【题型】解答题　【知识点】解析几何　【难度】medium
在平面直角坐标系中，双曲线 $\Gamma: \frac{x^2}{3} - y^2 = 1$。

(1) 求 $\Gamma$ 的两条渐近线的夹角；

(2) 给定点 $T(a, 0)$，其中正数 $a \neq 2$，求 $\Gamma$ 上的动点 $M$ 到点 $T$ 的距离的最小值；

(3) 对平面内不在 $\Gamma$ 上的任意一点 $P$，记 $\Omega_P$ 为过点 $P$ 且与 $\Gamma$ 有两个交点的直线的全体。对任意直线 $l \in \Omega_P$，记 $M$、$N$ 为 $l$ 与 $\Gamma$ 的两个交点，定义 $f_P(l) = |PM| \times |PN|$。若存在一条直线 $l_0 \in \Omega_P$ 满足：$l_0$ 与 $\Gamma$ 的两个交点位于 $y$ 轴异侧，且对任意不同于 $l_0$ 的直线 $l \in \Omega_P$，均有 $f_P(l) > f_P(l_0)$，则称 $P$ 为“好点”。求所有“好点”所构成的区域的面积。
【解答】
【详解】（1）渐近线 $y = \pm \frac{\sqrt{3}}{3}x$，夹角为 $\frac{\pi}{6} \times 2 = \frac{\pi}{3}$。

（2）设 $M(x_0, y_0)$，$x_0 \ge \sqrt{3}$ 或 $x_0 \le -\sqrt{3}$，

则 $|MT|^2 = (x_0 - a)^2 + y_0^2 = x_0^2 - 2ax_0 + a^2 + \frac{x_0^2}{3} - 1 = \frac{4}{3}x_0^2 - 2ax_0 + a^2 - 1$

$= \frac{4}{3} \left( x_0 - \frac{3}{4}a \right)^2 + \frac{1}{4}a^2 - 1$，

当 $\frac{3}{4}a < \sqrt{3}$ 即 $0 < a < \frac{4\sqrt{3}}{3}$ 时，令 $x_0 = \sqrt{3}$，最小值为 $|MT|_{\min} = |a - \sqrt{3}|$；

当 $\frac{3}{4}a \ge \sqrt{3}$ 即 $a \ge \frac{4\sqrt{3}}{3}$ 时，令 $x_0 = \frac{3}{4}a$，最小值为 $|MT|_{\min} = \sqrt{\frac{1}{4}a^2 - 1}$。

（3）设 $P(a, b)$ 为好点，考虑 $a$、$b$ 需满足的充要条件。

若直线 $l$ 的斜率存在，设直线 $l: y - b = k(x - a)$，$M(x_1, y_1), N(x_2, y_2)$，

将 $l$ 与 $\Gamma$ 联立，得 $\left( \frac{1}{3} - k^2 \right)x^2 - 2k(b - ka)x - (b - ka)^2 - 1 = 0$。 $(*)$

则 $\Delta > 0$，$x_1 + x_2 = \frac{2k(b - ka)}{\frac{1}{3} - k^2}$，$x_1x_2 = \frac{-(b - ka)^2 - 1}{\frac{1}{3} - k^2}$，

而 $f_P(l) = \sqrt{1 + k^2}|x_1 - a| \cdot \sqrt{1 + k^2}|x_2 - a| = (1 + k^2)|x_1x_2 - a(x_1 + x_2) + a^2|$

$= (1 + k^2) \left| \frac{-(b - ka)^2 - 1}{\frac{1}{3} - k^2} - \frac{2ka(b - ka)}{\frac{1}{3} - k^2} + a^2 \right| = (1 + k^2) \left| \frac{\frac{1}{3}a^2 - b^2 - 1}{\frac{1}{3} - k^2} \right|$，

①当直线 $l$ 与 $\Gamma$ 的左右两支都有公共点，即 $|k| < \frac{\sqrt{3}}{3}$ 时，

$f_P(l) = \frac{1 + k^2}{\frac{1}{3} - k^2} \left| \frac{1}{3}a^2 - b^2 - 1 \right| = \left( -1 + \frac{\frac{4}{3}}{\frac{1}{3} - k^2} \right) \left| \frac{1}{3}a^2 - b^2 - 1 \right|$，当 $k = 0$ 时有最小值。

这说明 $l_0: y = b$，$f_P(l_0) = |a^2 - 3b^2 - 3|$；

②当直线 $l$ 与 $\Gamma$ 的左支有两个公共点或与右支有两个公共点时，

需满足的条件为：$|k| > \frac{\sqrt{3}}{3}$ 且 $(*)$ 式的判别式 $\Delta = (a^2 - 3)k^2 - 2abk + b^2 + 1 > 0$。

此时 $f_P(l) = \frac{1 + k^2}{k^2 - \frac{1}{3}} \left| \frac{1}{3}a^2 - b^2 - 1 \right| > |a^2 - 3b^2 - 3|$ 可得：$k^2 < 1$。

这说明 $k^2 \ge 1$ 时，判别式条件 $(a^2 - 3)k^2 - 2abk + b^2 + 1 > 0$ 不能成立。

即 $k^2 \ge 1$ 时，$(a^2 - 3)k^2 - 2abk + b^2 + 1 \le 0$。

当 $k^2 = 1$ 时，$a^2 \pm 2ab + b^2 \le 2$，解得 $|a| + |b| \le \sqrt{2}$。

另一方面，当 $|a| + |b| \le \sqrt{2}$ 时，$|ak - b| \le |a||k| + |b| \le |k|(|a| + |b|) \le \sqrt{2}|k| \le \sqrt{3k^2 - 1}$。

两边平方后即得 $(a^2 - 3)k^2 - 2abk + b^2 + 1 \le 0$。

若直线 $l$ 斜率不存在，假设直线 $l: x = a$ 与双曲线存在交点，

则 $y^2 = \frac{a^2}{3} - 1$，则 $y_1^2 = \frac{a^2}{3} - 1$，$y_1 = -y_2$，

则 $f_P(l) = |b - y_1||b - y_2| = |b^2 - y_1^2| = \left| b^2 - \frac{a^2}{3} + 1 \right| = \frac{|a^2 - 3b^2 - 3|}{3}$，显然与好点矛盾；

因此，$P(a, b)$ 为好点当且仅当 $|a| + |b| \le \sqrt{2}$，

于是所有好点对应的区域为 $A = \{ (a, b) \mid |a| + |b| \le \sqrt{2} \}$，

即由 $(0, \pm\sqrt{2}), (\pm\sqrt{2}, 0)$ 构成的正方形，故所求面积为 $S_A = (\sqrt{2})^2 + (\sqrt{2})^2 = 4$。

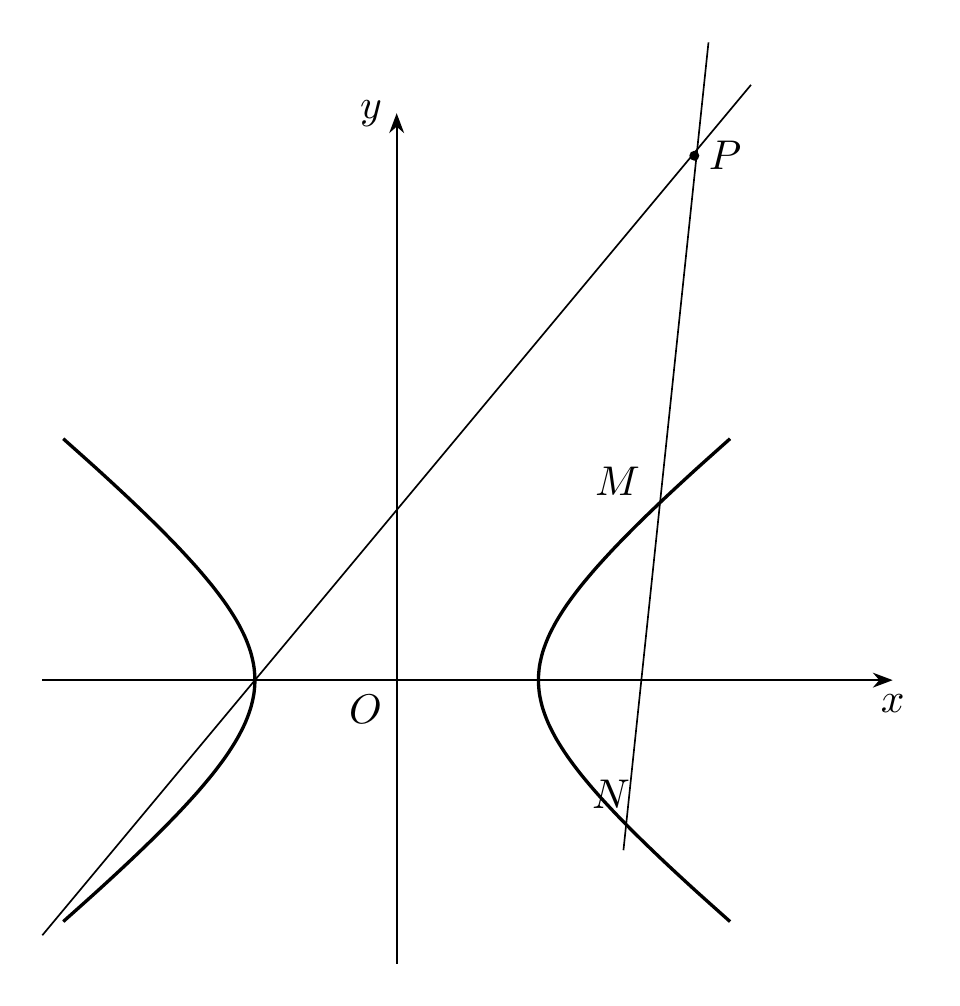
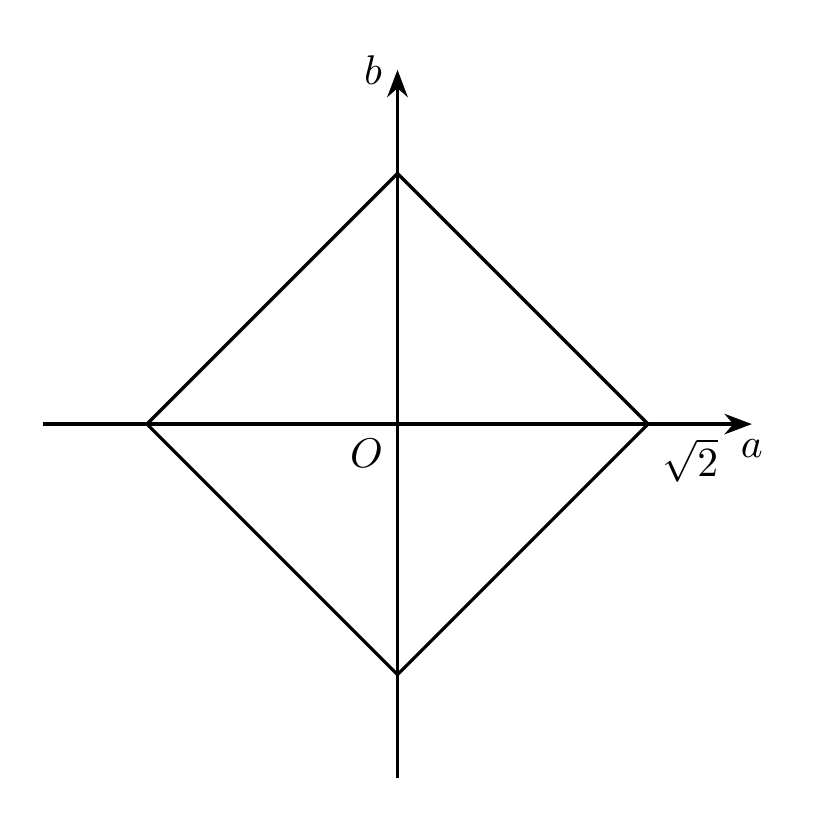